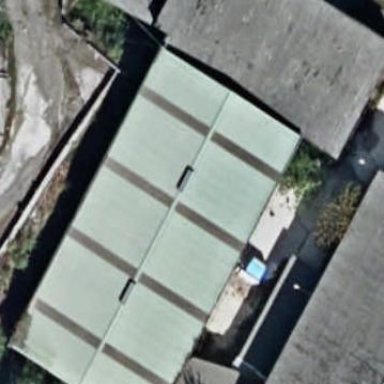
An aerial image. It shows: Warehouse building.